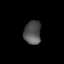
Tissue: lung
Cell type: Epithelial cells
Senescence score: 0.1432
Nuclear area (px): 391
Mean DAPI intensity: 82.161